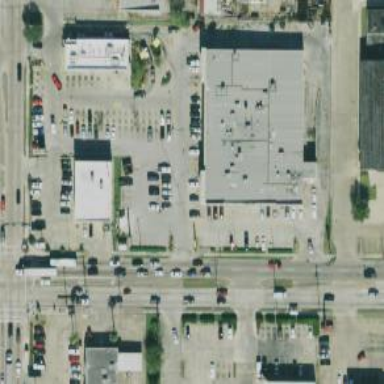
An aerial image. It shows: Parking space.